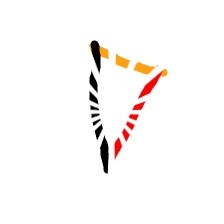
Shape: triangle